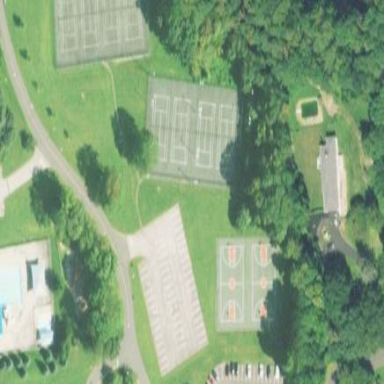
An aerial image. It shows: Tennis court on the leisure land pitch.